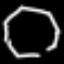
Label: octagon